Question: I am trying to implement Schema.org on our product pages, but I am getting an error relating to 'Offer' when testing in <URL>. The errors says 'price' is required but I figured since I used 'PriceSpecification' I didn't need to specify 'price'.
Here is the error:
>
Here is the format of the HTML+Microdata that I am using:
'''
<div itemscope itemtype="http://schema.org/Product">
<img itemprop="image" src="https://kng.scene7.com/is/image/kng/1046-set?$prodpage$" />
<h1 itemprop="name">Waist Apron, 11 inch</h1>
Item# <span itemprop="mpn">1046</span>
<div itemprop="offers" itemscope itemtype="http://schema.org/Offer">
<link itemprop="availability" href="http://schema.org/InStock">
<meta itemprop="itemCondition" itemtype="http://schema.org/OfferItemCondition" content="http://schema.org/NewCondition">
<table>
<tbody>
<tr itemprop="priceSpecification" itemscope itemtype="http://schema.org/PriceSpecification">
<td itemprop="eligibleQuantity" itemscope itemtype="http://schema.org/QuantitativeValue">
1 - 11
<meta itemprop="value" content="1">
<meta itemprop="unitCode" content="C62">
</td>
<td>Each</td>
<td>
<meta itemprop="priceCurrency" content="USD">
<meta itemprop="maxPrice" content="3.49">
$3.49
</td>
</tr>
<tr itemprop="priceSpecification" itemscope itemtype="http://schema.org/PriceSpecification">
<td itemprop="eligibleQuantity" itemscope itemtype="http://schema.org/QuantitativeValue">
12 - 29
<meta itemprop="value" content="12">
<meta itemprop="unitCode" content="C62">
</td>
<td>Each</td>
<td>
<meta itemprop="priceCurrency" content="USD">
<meta itemprop="price" content="2.96">
$2.96
</td>
</tr>
<tr itemprop="priceSpecification" itemscope itemtype="http://schema.org/PriceSpecification">
<td itemprop="eligibleQuantity" itemscope itemtype="http://schema.org/QuantitativeValue">
30 - 59
<meta itemprop="value" content="30">
<meta itemprop="unitCode" content="C62">
</td>
<td>Each</td>
<td>
<meta itemprop="priceCurrency" content="USD">
<meta itemprop="price" content="2.63">
$2.63
</td>
</tr>
<tr itemprop="priceSpecification" itemscope itemtype="http://schema.org/PriceSpecification">
<td itemprop="eligibleQuantity" itemscope itemtype="http://schema.org/QuantitativeValue">
60 +
<meta itemprop="value" content="60">
<meta itemprop="unitCode" content="C62">
</td>
<td>Each</td>
<td>
<meta itemprop="priceCurrency" content="USD">
<meta itemprop="minPrice" content="2.44">
$2.44
</td>
</tr>
</tbody>
</table>
</div>
</div>
'''
The odd thing is that if I just paste the 'Offer' section into the Testing Tool it doesn't return the 'price' error.
What is the best way to fix this?
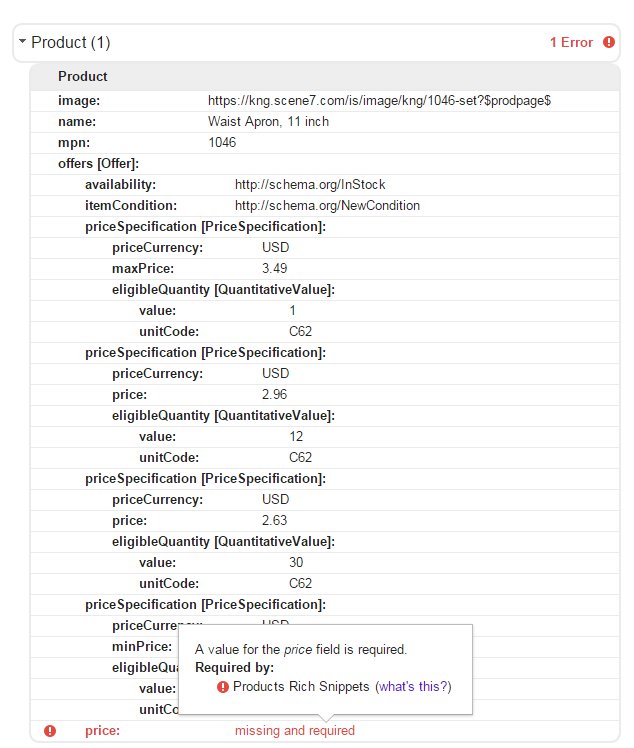
Answer: : It's appropriate use of Schema.org, but Google doesn't seem to support it (yet).
Google's documentation for their <URL> lists 'price' as a required property. They don't even mention the 'priceSpecification' property.
So according to their documentation and their Testing Tool, it seems that Google does not (yet?) support specifying a <URL>.
The reason that the Testing Tool does not give this error if you only check the 'Offer' is that Google has no markup feature that only uses 'Offer'.
The error you get is not an actual error with your Microdata or your use of Schema.org, it's just about what Google likes to see for displaying a Rich Snippet.